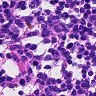
Metastatic tissue present: no